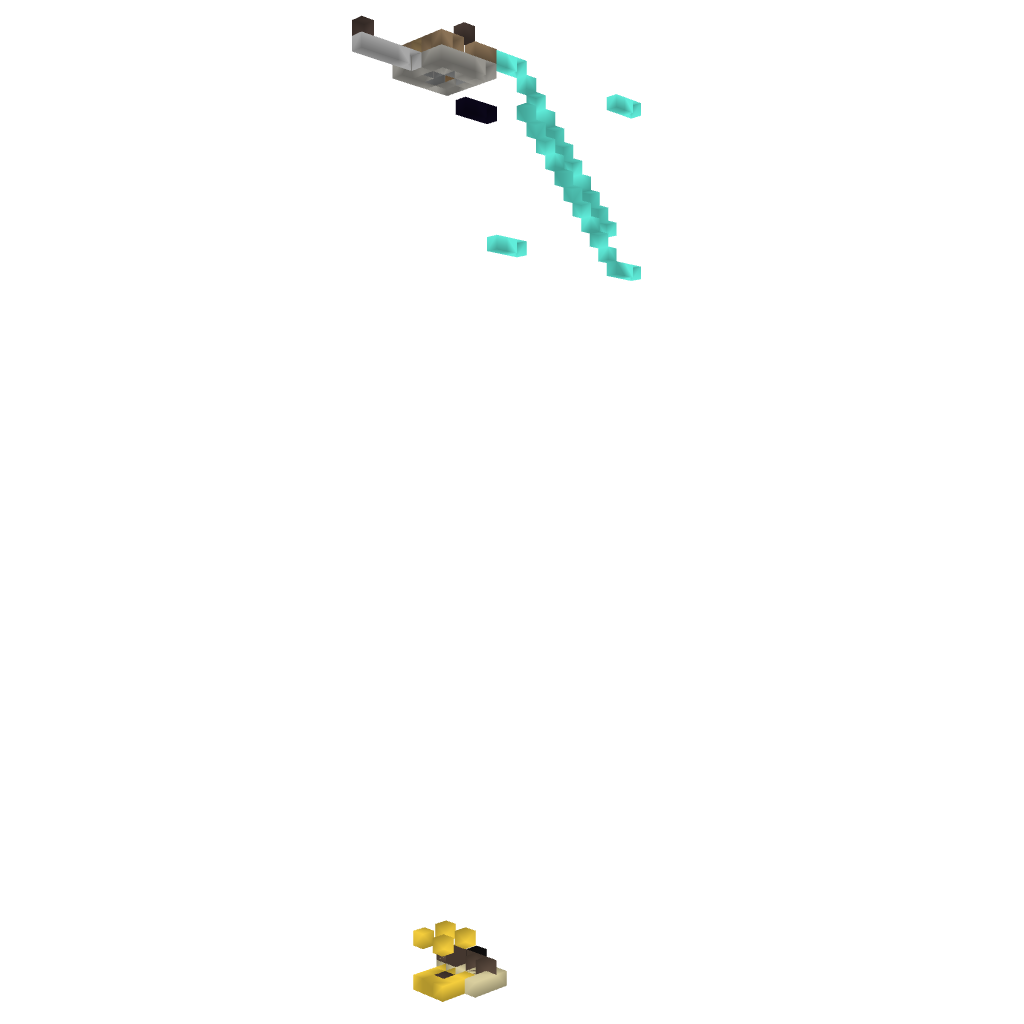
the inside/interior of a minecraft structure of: compass